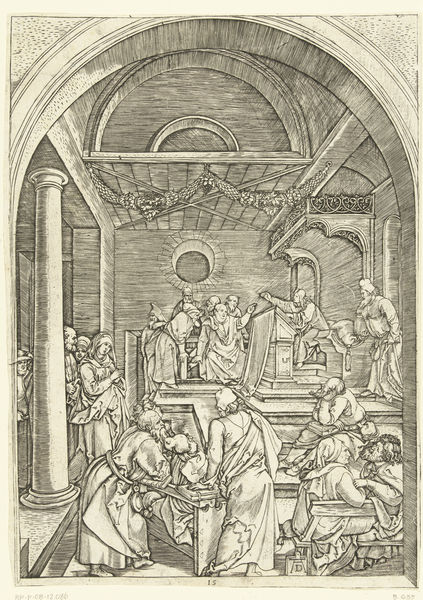
Titel: Christus onderwijst schriftgeleerden in tempel
Künstler: Marcantonio Raimondi
Standort: Amsterdam
Institution: Rijksmuseum
Schlagwörter: arch, church, column, court, gathering, hall, men, robes, window, women, print, desk, garland, wreath, circle, pillar, port, round, judging, judement